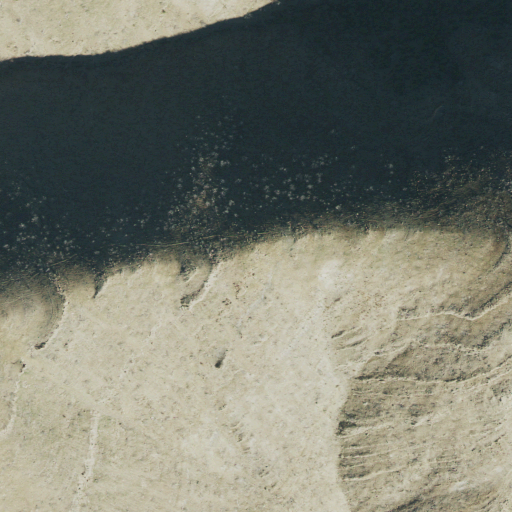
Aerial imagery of ridge(s) in Utah named Enoch Ridge containing grassland, shrub, evergreen forest, and deciduous forest